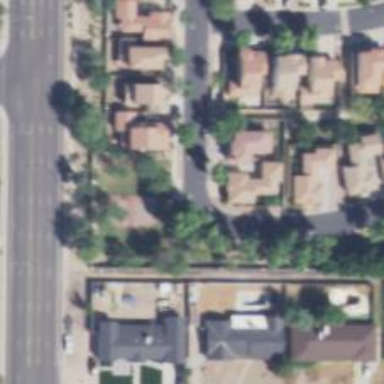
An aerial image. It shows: Residential road with sidewalk on the left.